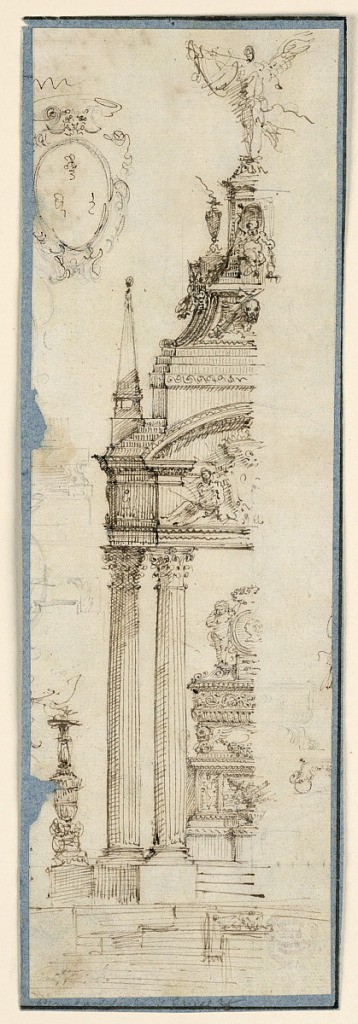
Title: Elevation of a Catafalque for a General
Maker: Mauro Antonio Tesi, Italian, 1730 - 1766
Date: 1700–1750
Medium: Graphite, pen and ink on paper
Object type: Drawing
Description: The left half and some details shown. A sarcophagus on a high pedestal stands in a pavilion framed by column which support a high roof. On top of the sarcophagus is a circular portrait medallion over which children hold a wreath. A censer stands before the bottom center. A coat-of-arms. Sketched at top left, is in a circular pediment of the richly decorated roof.